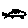
Label: car